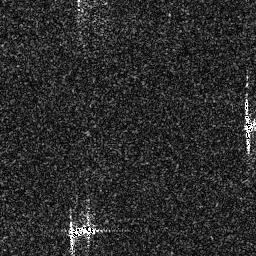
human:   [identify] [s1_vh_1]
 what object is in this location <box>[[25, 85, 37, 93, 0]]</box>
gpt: <ref>1 medium ship at the bottom</ref>